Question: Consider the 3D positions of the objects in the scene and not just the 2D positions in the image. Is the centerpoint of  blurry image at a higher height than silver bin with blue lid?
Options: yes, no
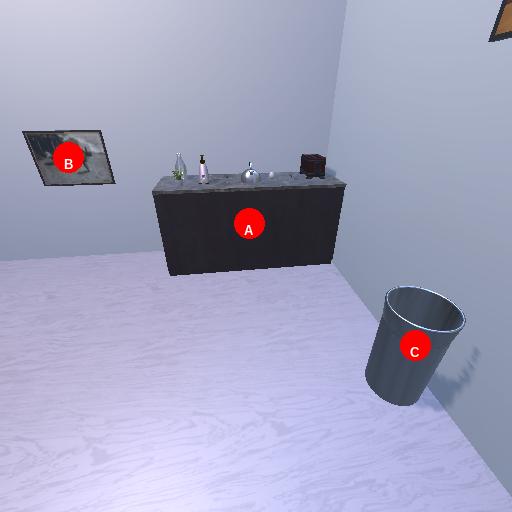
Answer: yes